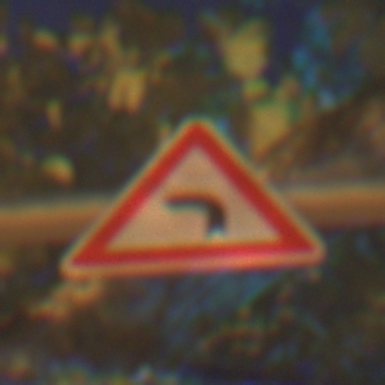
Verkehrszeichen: KurveLinks
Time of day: Night
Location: Outdoor (Urban)
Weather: PartlyCloudy
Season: NotSpecified
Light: Artificial